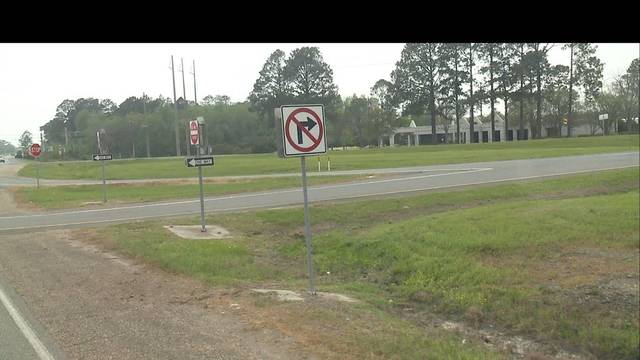
Region: United States
Coordinates: 30.478, -92.077